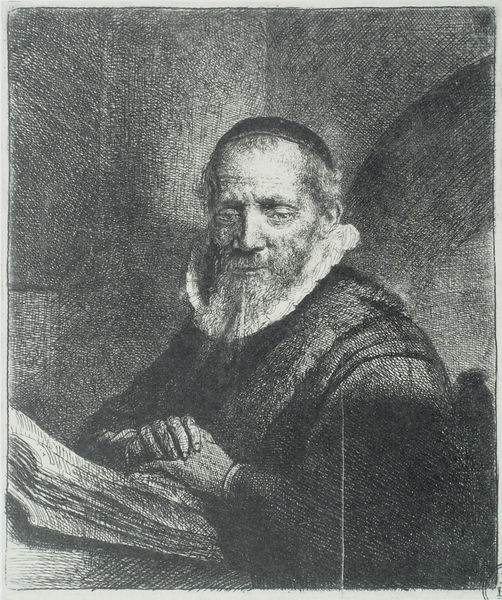
Titel: Bildnis des Jan Cornelisz. Sylvius
Künstler: Harmensz van Rijn Rembrandt
Institution: Göttingen, Kunstsammlung der Universität
Schlagwörter: dunkel, mann, schatten, hut, nase, stuhl, weiss, zeichnung, blick, alt, bart, kappe, mütze, augen, kragen, vollbart, hände, portrait, porträt, geistlicher, locken, traurig, alter mann, grafik, gefaltet, glatze, lesen, unten, buch, druck, schraffur, radierung, stich, schraffiert, gelehrter, lesend, studieren, biibel